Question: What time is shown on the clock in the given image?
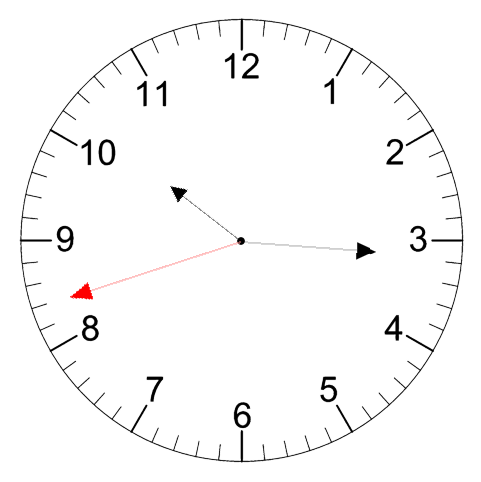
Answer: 10:15:42